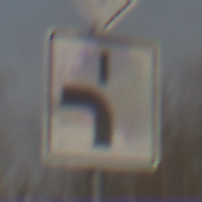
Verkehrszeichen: VerlaufVorfahrtsstrasse5
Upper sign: Vorfahrtsstrasse
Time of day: MorningAfternoon
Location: Outdoor (Nature)
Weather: PartlyCloudy
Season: Winter
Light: Natural